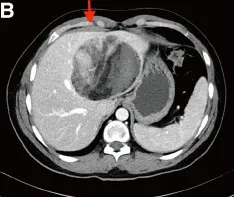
Preoperative imaging findings. (A,B) Abdominal computed tomography (CT) scans revealed a prominently sized mass with heterogeneous density located within the left hepatic lobe. In addition, intraabdominal bleeding (red arrow) was observed near the liver. The contrast-enhanced CT scan revealed heterogeneous enhancement within the lesion, which showed close adherence to the middle hepatic vein and the curvature of the stomach.
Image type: radiology (ct)